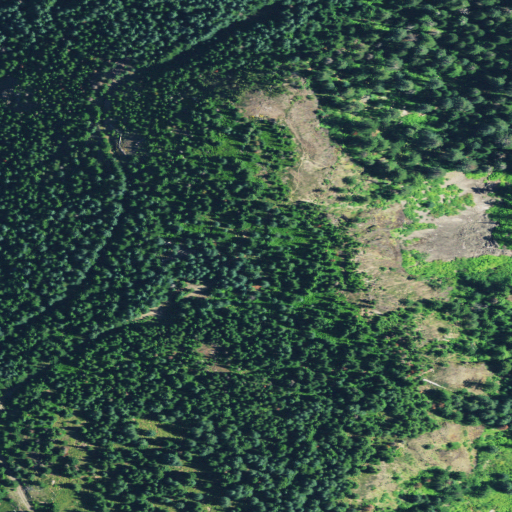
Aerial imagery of ridge(s) in Oregon named Hall Ridge containing only grassland